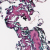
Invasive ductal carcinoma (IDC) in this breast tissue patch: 0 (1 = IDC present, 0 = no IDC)